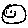
Label: smiley face